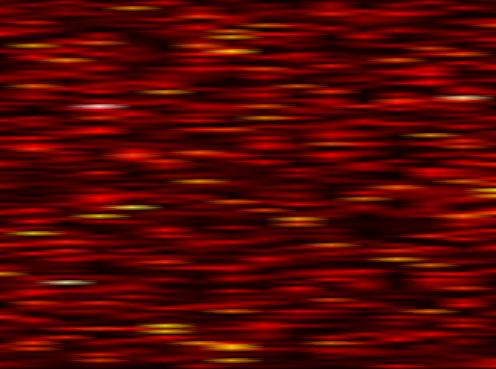
Label: OFDM